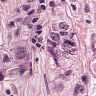
Metastatic tissue present: yes